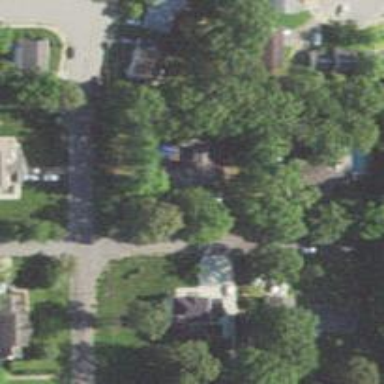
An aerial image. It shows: Neighborhood.